Aerial crown-view tile of a tropical tree (Barro Colorado Island, Panama), acquired 20240611:
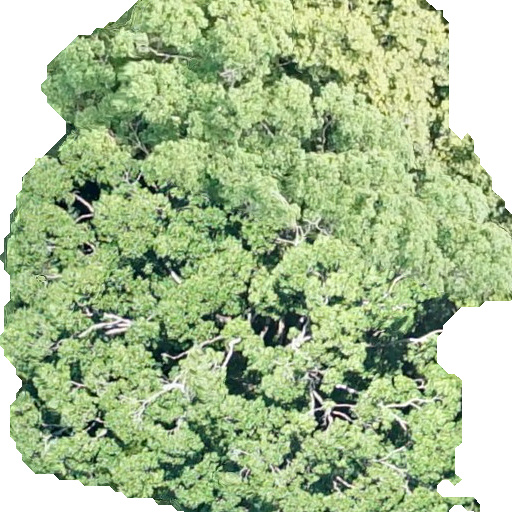
Species: Ocotea leptobotra
GBIF accepted scientific name: Ocotea leptobotra
Crown area: 369.256 m²